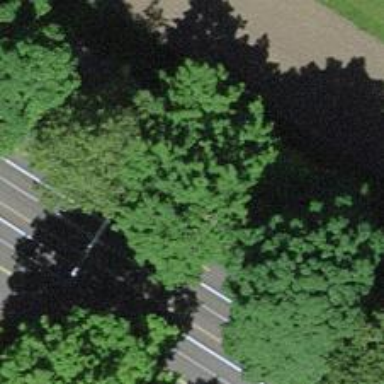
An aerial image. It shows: Tree-lined avenue.